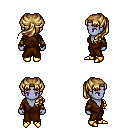
a pixel art fantasy rpg character, female body template, dark elf, purple skin, brown robe, gold greaves, blonde princess hairstyle, cloth bracers, gold boots, four views (front, back, left, right), 2x2 character sprite sheet, small pixel art, hard edges, no anti-aliasing